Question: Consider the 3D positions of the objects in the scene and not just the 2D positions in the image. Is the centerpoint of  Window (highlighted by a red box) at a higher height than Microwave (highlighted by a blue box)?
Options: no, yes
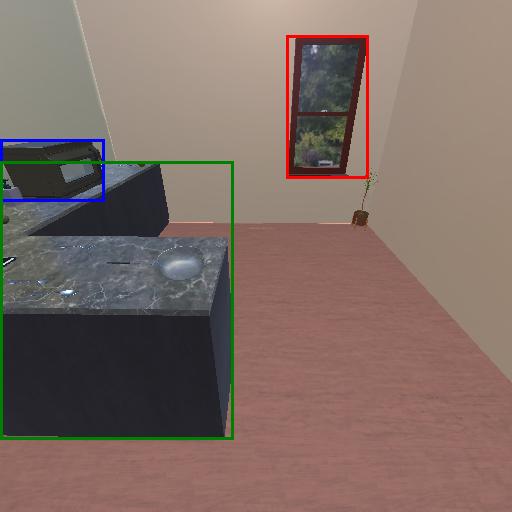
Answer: no